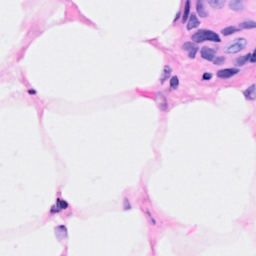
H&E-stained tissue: Breast